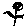
Label: flower